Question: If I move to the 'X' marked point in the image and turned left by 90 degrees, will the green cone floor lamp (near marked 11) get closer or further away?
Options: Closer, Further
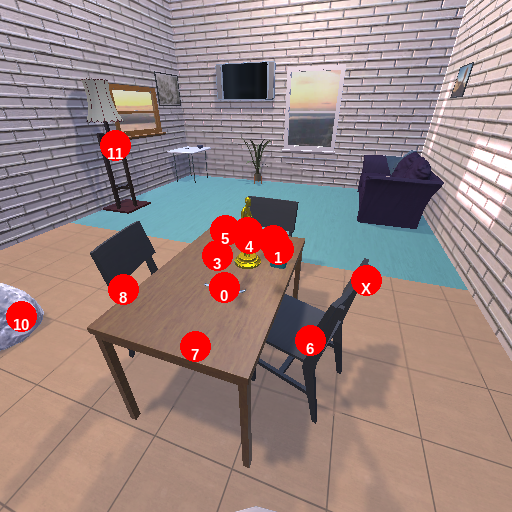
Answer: Closer